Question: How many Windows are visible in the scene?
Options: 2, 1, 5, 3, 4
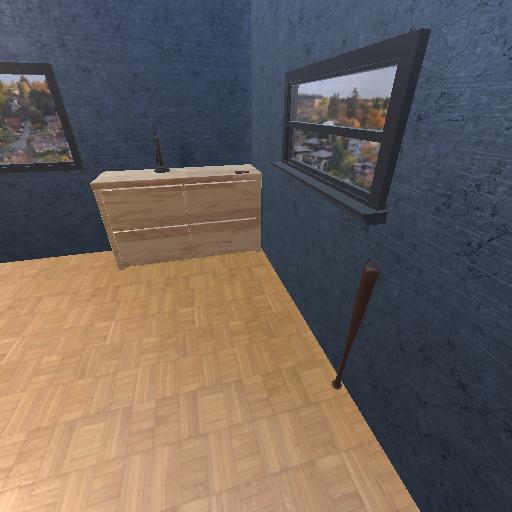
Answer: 2